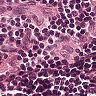
Metastatic tissue present: no